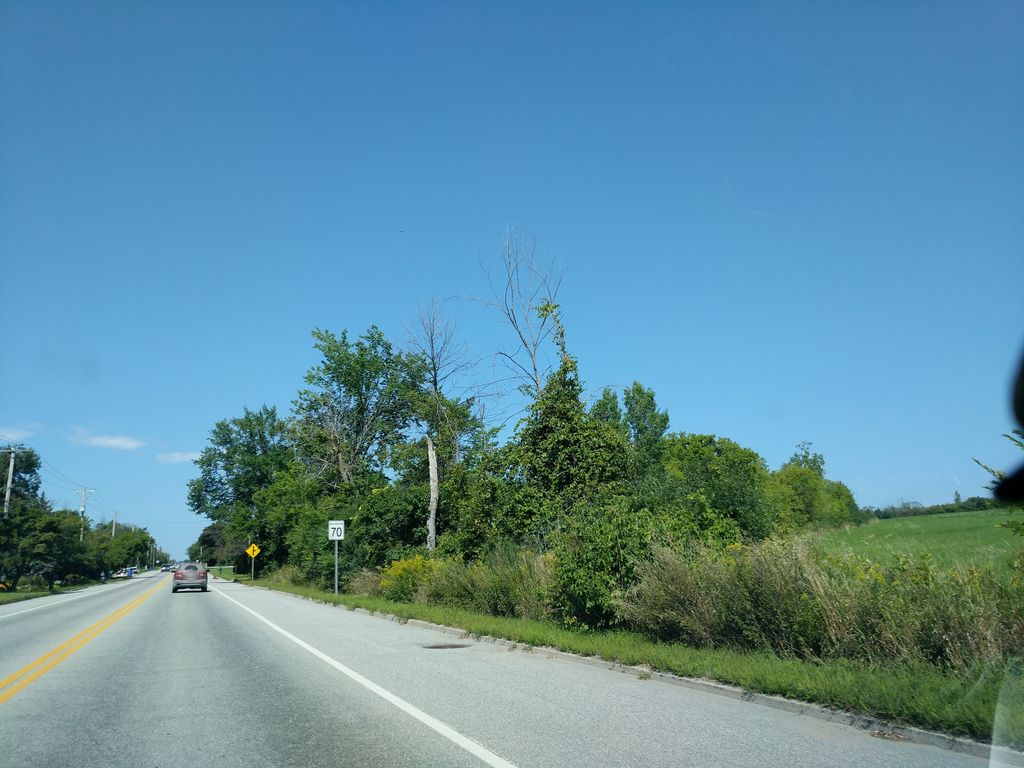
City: ottawa-gatineau